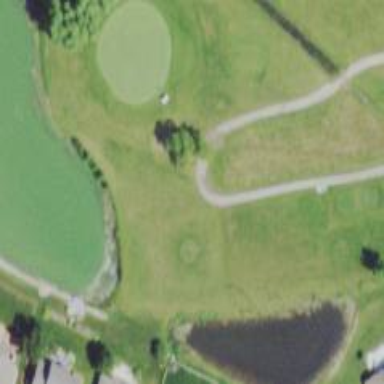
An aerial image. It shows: Path for both road and golf.